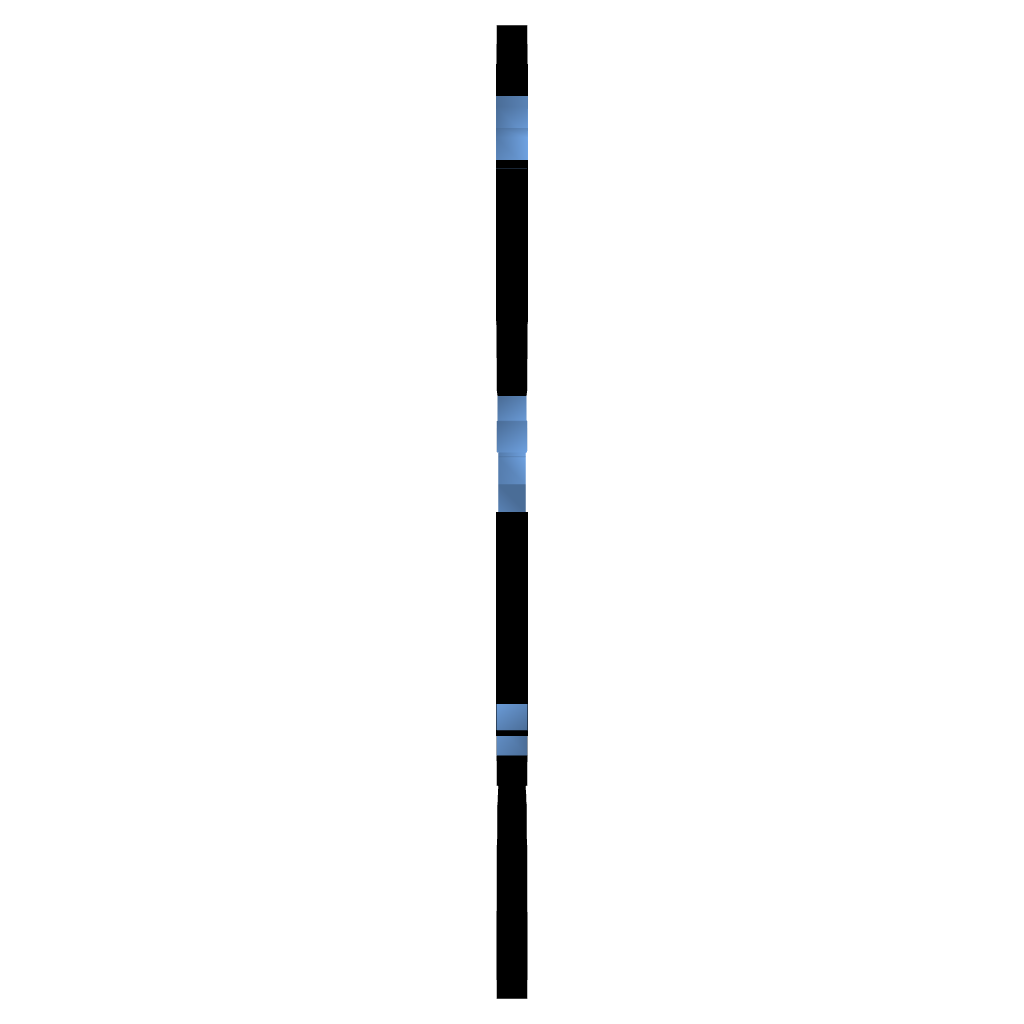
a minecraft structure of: Dragon Piller from Castlevania 1 bad low quality